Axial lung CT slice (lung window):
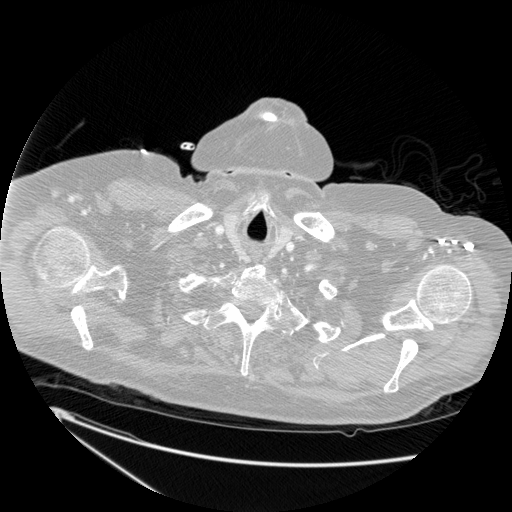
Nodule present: no